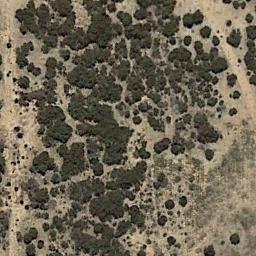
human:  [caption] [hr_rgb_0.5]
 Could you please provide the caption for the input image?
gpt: Chaparral is densely distributed on the sand .

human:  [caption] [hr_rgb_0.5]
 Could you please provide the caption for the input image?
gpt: There are some dry bushes make up the chaparral on the desert .

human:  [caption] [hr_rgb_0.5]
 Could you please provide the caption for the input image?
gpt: There are several trees and some weeds in this desert .

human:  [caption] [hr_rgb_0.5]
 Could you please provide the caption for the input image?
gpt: Some connected green chaparrals of different sizes grow in the desert .

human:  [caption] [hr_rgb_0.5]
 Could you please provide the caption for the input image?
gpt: The chaparral is scattered and sparse .